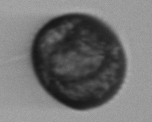
Label: Margalefidinium